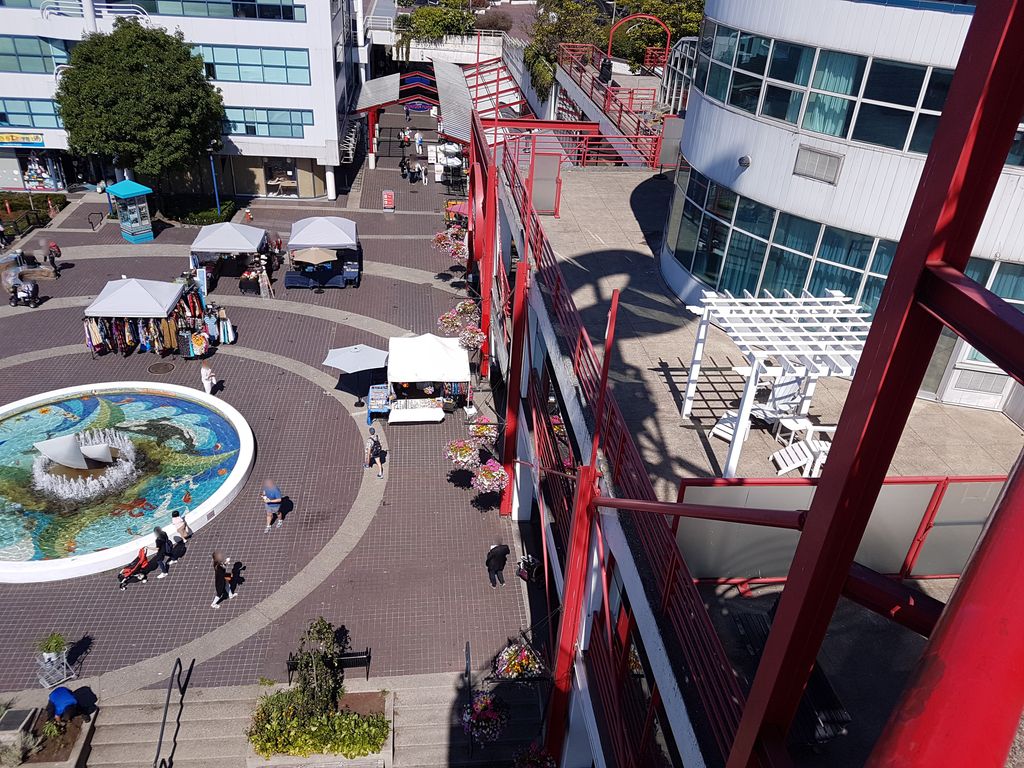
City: vancouver